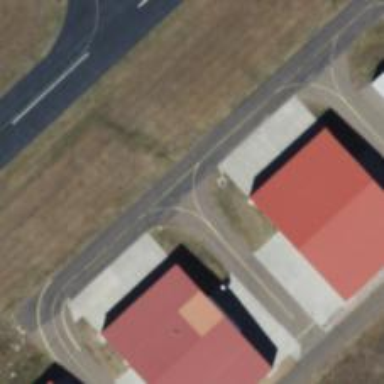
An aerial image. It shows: Image of taxiway at airport.